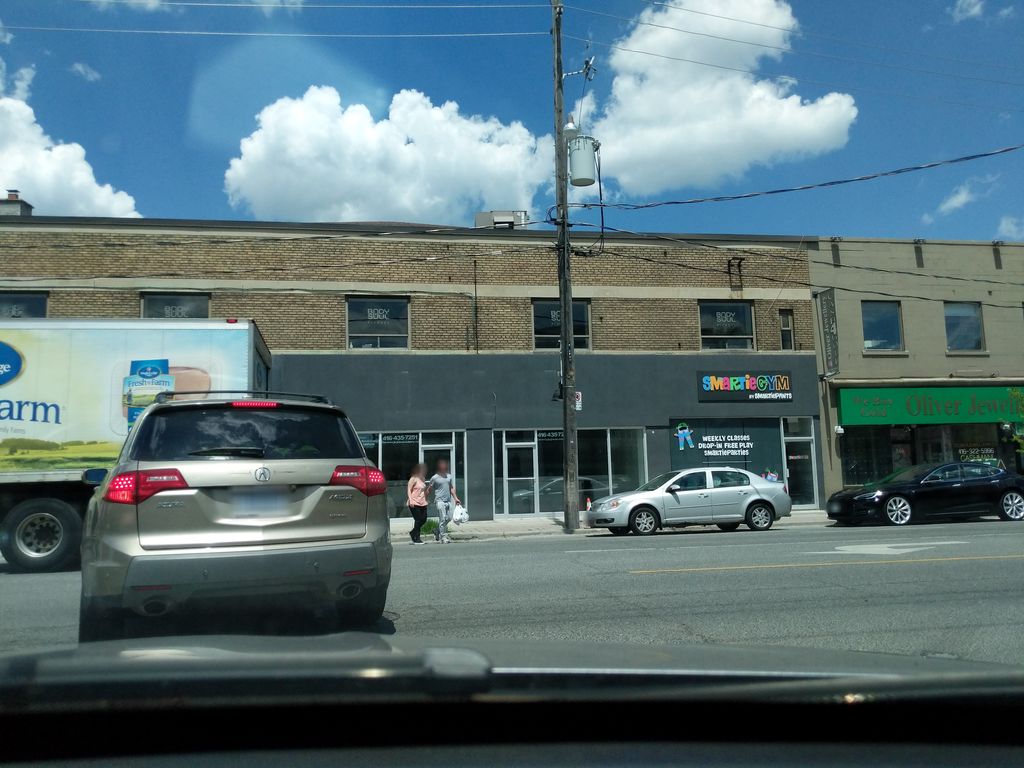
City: toronto